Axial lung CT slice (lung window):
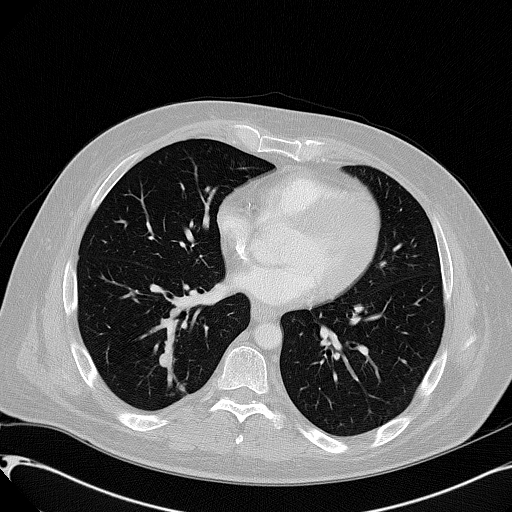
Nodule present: yes
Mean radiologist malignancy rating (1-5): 4.5